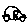
Label: car